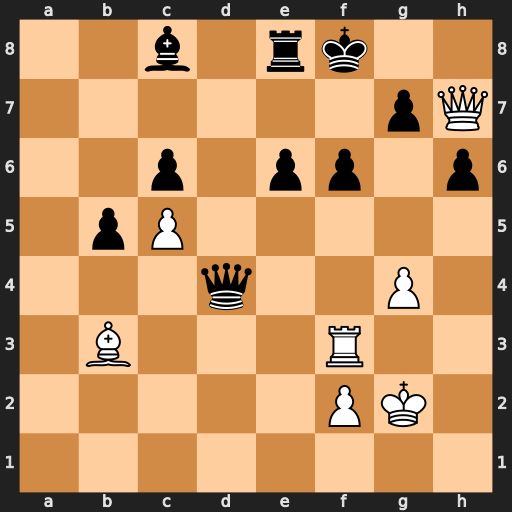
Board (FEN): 2b1rk2/6pQ/2p1pp1p/1pP5/3q2P1/1B3R2/5PK1/8
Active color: w
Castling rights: -
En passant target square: -
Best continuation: Bc2 Rd8 Rd3 Qxd3 Bxd3